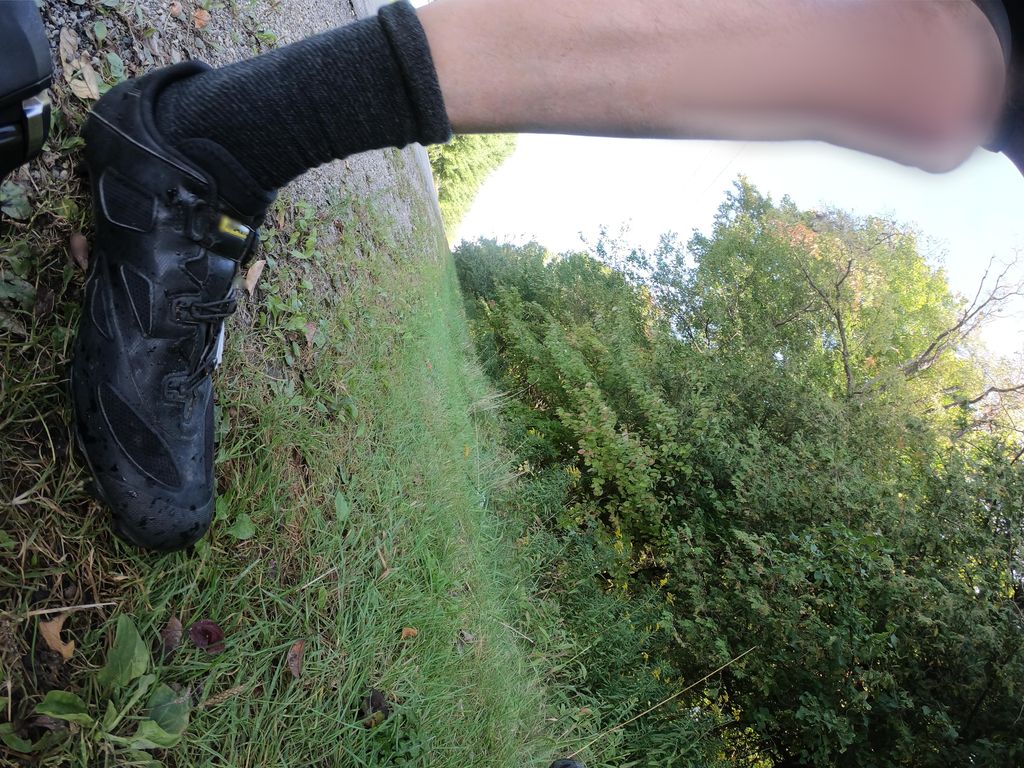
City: kitchener-waterloo